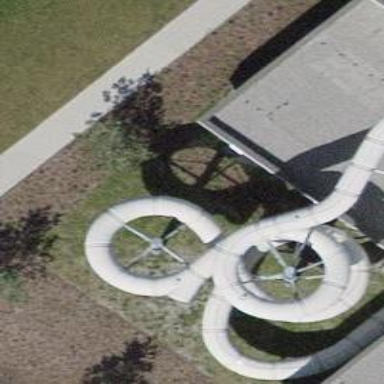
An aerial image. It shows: Water slide attraction.